Question: I'm just starting to learn how to use R and am following online tutorials. I have got as far as creating a sorted, circular plotted bar graph, but now I want to add data labels.
I can't figure out how to sort the labels so they appear over the right bars.
Here is my code:
'''
library(tidyverse)
data <- data.frame(
id=seq(1,11),
name=AllMyLego$'Grouped Themes',
value=AllMyLego$'Minifigs'
)
label_data <- data
number_of_bar <- nrow(label_data)
angle <- 90-360*(label_data$id-0.5)/number_of_bar
label_data$hjust<-ifelse(angle < -90, 1, 0)
label_data$angle <- ifelse(angle < -90, angle+180, angle)
data %>%
mutate(name = fct_reorder(name, value)) %>%
ggplot( aes(x=name, y=value)) +
geom_bar(stat="identity", fill=alpha("dark green",0.5)) +
ylim(-50,280)+
theme_minimal()+
theme(axis.text = element_blank(),
axis.title = element_blank(),
panel.grid = element_blank(),
plot.margin = unit(rep(-2,4),"cm"))+
coord_polar(start=0)+
geom_text(data=label_data, aes(x=id, y=value+10, label=name, hjust=hjust), color="black", fontface="bold",alpha=0.6, size=2.5, angle= label_data$angle, inherit.aes = FALSE )
'''
this produces a chart that looks like this:

I've tried running mutate() against the label_data data as well as against the id field alone but am not proving successful. Sadly the online tutorial I'm following doesn't include how the labels were sorted on their example.
Can anyone set me straight on this please?
here is the data that I am working with:
'''
AllMyLego <- structure(list('Grouped Themes' = structure(1:11, .Label = c("City",
"Dimensions", "Film and TV", "Ideas", "Lego Movies", "Ninjago",
"Other", "Pirates", "Seasonal", "Star Wars", "Super Heroes"), class = "factor"),
Minifigs = c(105L, 9L, 22L, 9L, 57L, 154L, 49L, 11L, 39L,
255L, 67L)), class = "data.frame", row.names = c(NA, -11L
))
'''
thanks
Keith
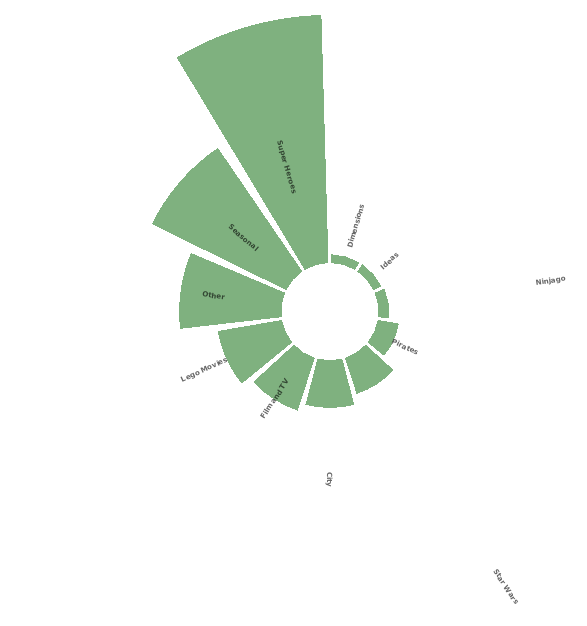
Answer: I think you are looking for this:
'''
label_data <- data
number_of_bar <- nrow(label_data)
label_data <- label_data %>% mutate(name = fct_reorder(name, value))
angle <- 90-360 * (order(order(label_data$name)) - 0.5) / number_of_bar
label_data$hjust <- ifelse(angle < -90, 1, 0)
label_data$angle <- ifelse(angle < -90, angle + 180, angle)
data %>%
mutate(name = fct_reorder(name, value)) %>%
ggplot(aes(x = name, y = value)) +
geom_bar(stat="identity", fill = alpha("dark green", 0.5)) +
ylim(-50, 280)+
theme_void() +
coord_polar(start = 0, direction = 1) +
geom_text(data = label_data, aes(x = name, y = value + 10,
label = name, hjust = hjust),
color = "black", fontface = "bold",alpha = 0.6, size = 2.5,
angle = label_data$angle, inherit.aes = FALSE)
'''
<URL>
Note that the most important things were using 'x = name' in the 'aes' inside 'geom_text'. This also meant working out the order the labels are going to be plotted beforehand.